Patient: sex F, age 75
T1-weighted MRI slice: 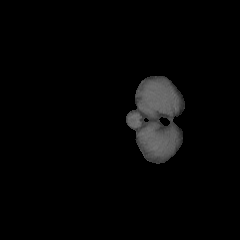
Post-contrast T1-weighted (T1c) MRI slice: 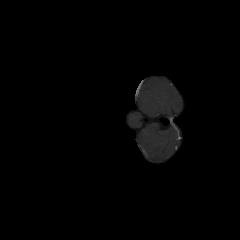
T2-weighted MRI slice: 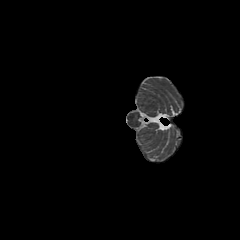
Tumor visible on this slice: no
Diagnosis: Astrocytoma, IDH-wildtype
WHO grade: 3